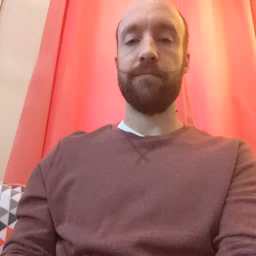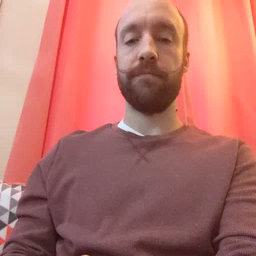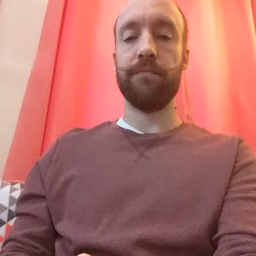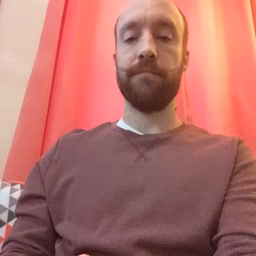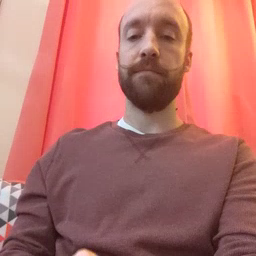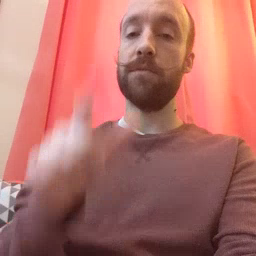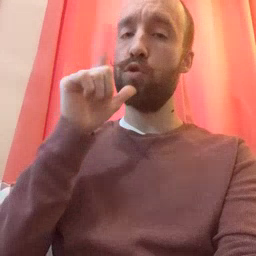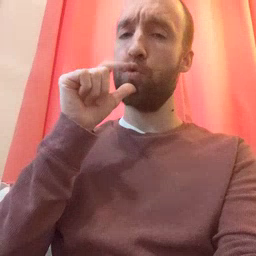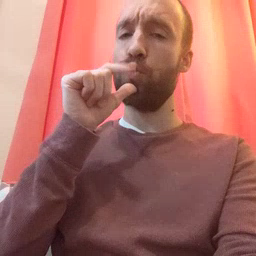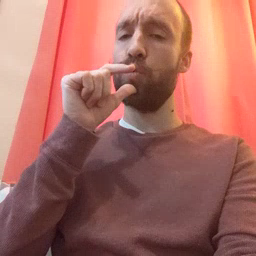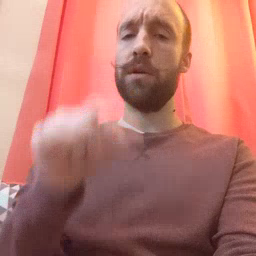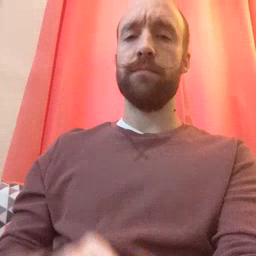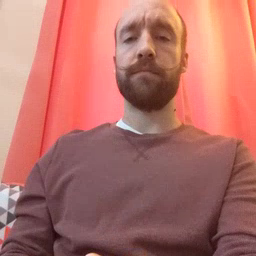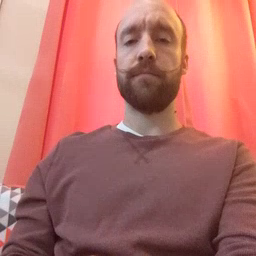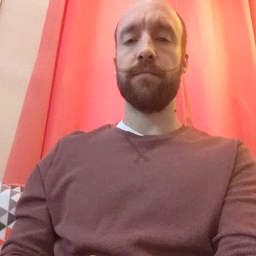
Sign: who